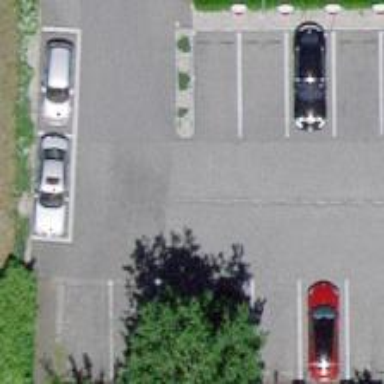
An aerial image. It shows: Road serving as parking aisle.